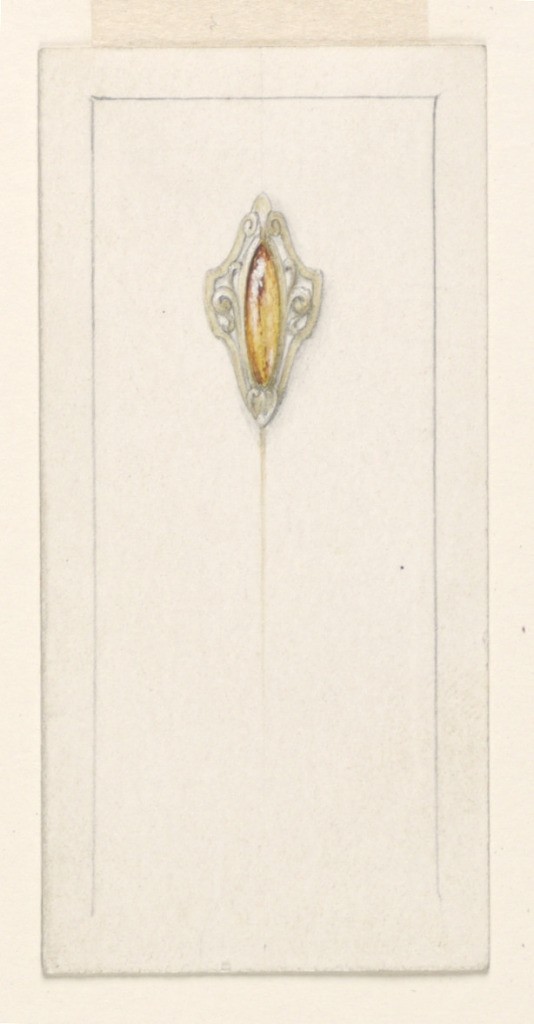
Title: Design for a Pin
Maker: George E Germer, 1868 – 1936
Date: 1910–1920
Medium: Graphite, brush and white gouache, brush and brown watercolor on cardboard
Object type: Projects for pin
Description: Bordering lines as 1939-84-20. Head of a pin, with an ovoidal stone in an escutcheon.